Question: I've been developing an 'ASP.NET MVC4' project from scratch by myself using separate project for my data access layer. There I am using 'Entity Framework 5' with 'Code First' workflow and I've implemented I think a very standard 'Repository pattern' plus 'Uint Of Work' to separate the data layer from the business logic.
Everything was working as expected and I have already a lot of business logic, but I don't have too much experience (about 9 months total) and now a very experienced developer is joining to the project and suddenly I started to get this error:
> The relationship between the two objects cannot be defined because
they are attached to different ObjectContext objects.
The structure of my project is this -

Just a part from my 'UnitOfWork' class :
'''
public class UnitOfWork : IDisposable
{
private MyDbContext context = new MyDbContext ();
private MenuRepository menuRepository;
public MenuRepository MenuRepository
{
get
{
if (this.menuRepository == null)
this.menuRepository = new MenuRepository(context);
return menuRepository;
}
}
//register other repositories...
}
'''
And the my repositories have a standard look:
'''
public class MenuRepository : GenericRepository<Menu>, IMenuRepository
{
public MenuRepository(MyDbContext context) : base(context) { }
}
'''
I know that this is not enough to tell if the implementation is good enough or not but it was working for a few months without noticing any problems. Today I was implementing a logic for editing a menu with submenus :
'''
Menu menu = unitOfWork.MenuRepository.GetById(model.MenuID);
long menuItemId = menu.MenuItems[0].MenuItemID;
if (menu != null)
{
menu.Name = model.MenuName;
MenuItem menuItem = unitOfWork.MenuItemRepository.GetById(menuItemId);
menuItem.Name = "Test";
unitOfWork.MenuRepository.Update(menu);
return View(model);
}
'''
This is all happening in my controller where I have this :
'''
private UnitOfWork unitOfWork = new UnitOfWork();
'''
So when I tried to execute this code I got the error from above for the '..attached to different ObjectContext objects.'.
The only change that I've noticed from before the code started to crash was this added from the other guy directly into the 'Menu' entity :
'''
//private DAL.UnitOfWork.UnitOfWork unitOfWork = new DAL.UnitOfWork.UnitOfWork();
public Menu()
{
MenuItems = new List<MenuItem>();
}
public int MenuID { get; set; }
//private int menuId;
//public int MenuID {
// get
// {
// return menuId;
// }
// set
// {
// menuId = value;
// if (MenuItems.Count == 0)
// {
// MenuItems = unitOfWork.MenuItemRepository.GetBy(x => x.MenuID == menuId).ToList();
// }
// }
//}
'''
After I commented all the stuff above and returned it to 'public int MenuID { get; set; }' without the additional logic, dropping the database and recreating it I was able to continue to use my 'Update' logic from the controller without the error for the different object contexts.
So my question is - is using 'UnitOfWork' directly from the entity acceptable at all. I've implemented the 'Data Access Layer' but I've used a lot of information from different articles and I can't say that I fully understand the reason behind everything. However it seems to me that using it this way not only causes the code to crash but also is against the whole idea for using 'Repositories' and 'UnitOfWork' to manage your data. On the other hand the guy that has added this code has more than 10 years of programming experience so I can't just tell him he must change his code. So is it in fact OK to use 'unitOfWork' from inside the entity itself as in the example above and if it's actually is, then how can I resolve the error with the different object contexts being used?
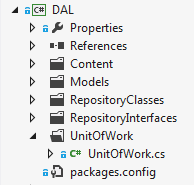
Answer: In my opinion (which isn't necessarily valid, I have little ASP experience), in this case, the entity definitely shouldn't be using the UnitOfWork, or even be aware of it.
If you already have configured 'Menu' entities which entity framework is managing, and you have several existing repositories set up to further abstract & manage your database interactions, it doesn't make sense to pollute your model.
I'm assuming the error is appearing because the new 'UnitOfWork' the other developer has defined in the model is a new context, and the 'Menu' entity has already been obtained from another context (your 'MenuRepository'), which you've already figured out.
It seems like the other developer is attempting to load the child 'MenuItems' if there aren't any present in the 'Menu' entity, when setting the MenuID. It's not entirely clear to me what's going on there, it seems as if they're expecting the item to have its ID changed, and then wanting to obtain the 'MenuItems' belonging to 'Menu' with the new ID (I'm not sure why you'd want to change the ID).
The 'MenuItem' loading should be possible at the time the entity is retrieved, or afterward depending on how the entities are mapped/configured, using 'Lazy', 'Eager', or 'Explicit' loading.
It's certainly worth talking to the other developer and finding out what they're trying to achieve, don't be worried about the amount of experience someone has (or says they have), many of these concepts may be new to them as well, or they may have spent all that time reinforcing bad habits, good programmers should always be willing to have a discussion about various approaches.
Some extra info on loading: <URL>